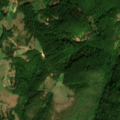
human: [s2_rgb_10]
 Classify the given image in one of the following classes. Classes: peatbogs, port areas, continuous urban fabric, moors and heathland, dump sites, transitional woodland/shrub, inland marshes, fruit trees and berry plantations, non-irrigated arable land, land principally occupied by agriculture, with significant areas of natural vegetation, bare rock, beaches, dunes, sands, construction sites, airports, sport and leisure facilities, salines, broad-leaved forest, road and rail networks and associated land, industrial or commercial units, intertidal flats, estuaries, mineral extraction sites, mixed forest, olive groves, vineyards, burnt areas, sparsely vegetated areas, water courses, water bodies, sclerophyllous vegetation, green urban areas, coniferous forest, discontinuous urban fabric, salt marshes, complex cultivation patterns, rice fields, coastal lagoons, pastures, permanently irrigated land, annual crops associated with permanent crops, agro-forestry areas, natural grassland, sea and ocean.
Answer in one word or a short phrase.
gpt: land principally occupied by agriculture, with significant areas of natural vegetation, broad-leaved forest, transitional woodland/shrub